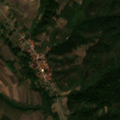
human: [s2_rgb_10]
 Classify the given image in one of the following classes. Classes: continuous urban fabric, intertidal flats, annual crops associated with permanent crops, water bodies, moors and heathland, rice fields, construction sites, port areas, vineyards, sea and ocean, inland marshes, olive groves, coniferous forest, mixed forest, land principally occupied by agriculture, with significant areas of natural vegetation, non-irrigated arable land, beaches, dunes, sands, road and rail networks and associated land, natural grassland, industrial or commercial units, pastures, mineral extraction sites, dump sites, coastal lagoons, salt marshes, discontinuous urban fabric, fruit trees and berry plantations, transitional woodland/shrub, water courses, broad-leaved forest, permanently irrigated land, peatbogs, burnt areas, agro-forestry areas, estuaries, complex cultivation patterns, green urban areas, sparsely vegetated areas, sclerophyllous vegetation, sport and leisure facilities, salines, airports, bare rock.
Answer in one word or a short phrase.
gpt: complex cultivation patterns, land principally occupied by agriculture, with significant areas of natural vegetation, broad-leaved forest, transitional woodland/shrub